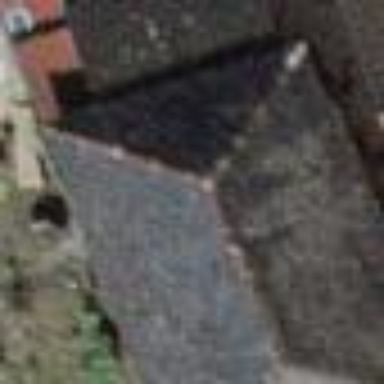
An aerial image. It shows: Shed.